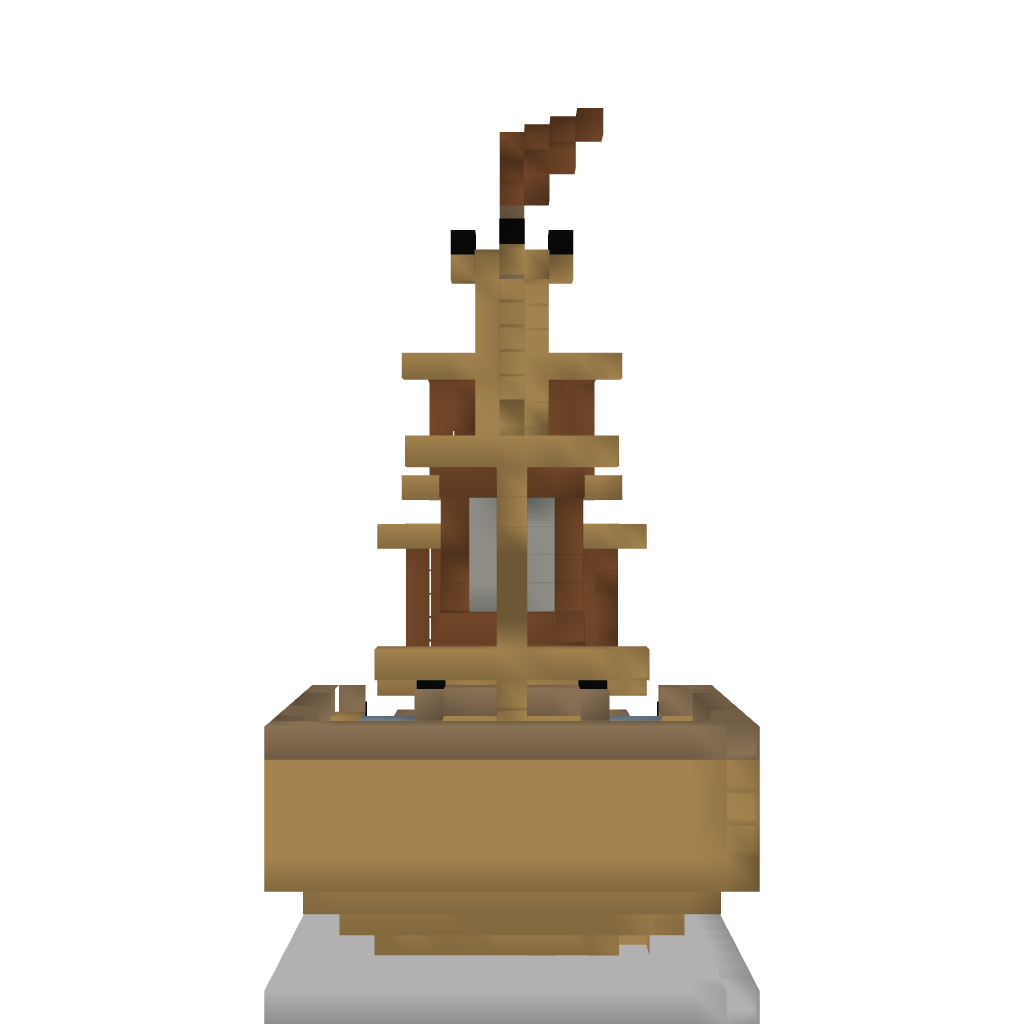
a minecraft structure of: The Pirate Ship